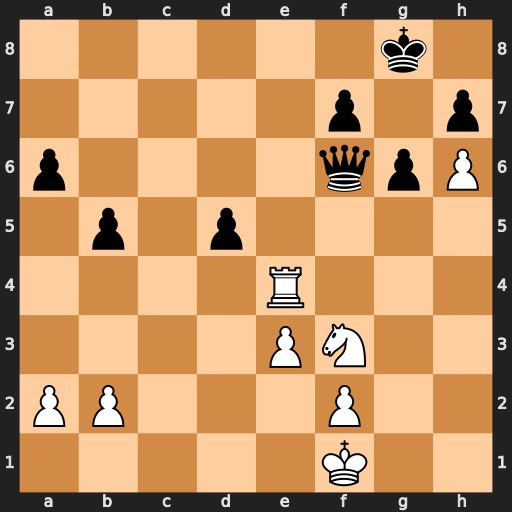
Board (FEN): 6k1/5p1p/p4qpP/1p1p4/4R3/4PN2/PP3P2/5K2
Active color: w
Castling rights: -
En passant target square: -
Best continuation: Re8#